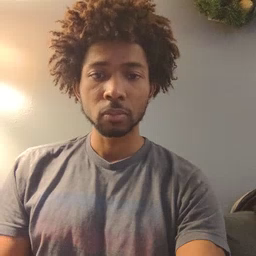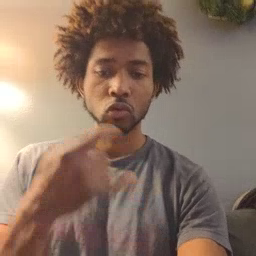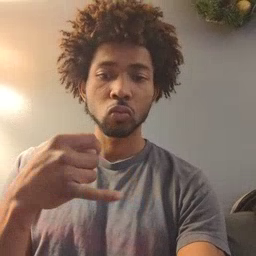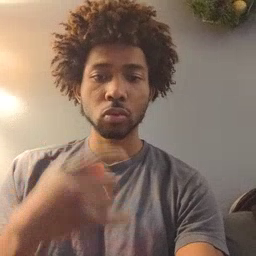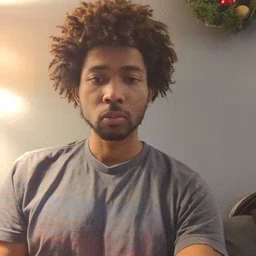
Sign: toy